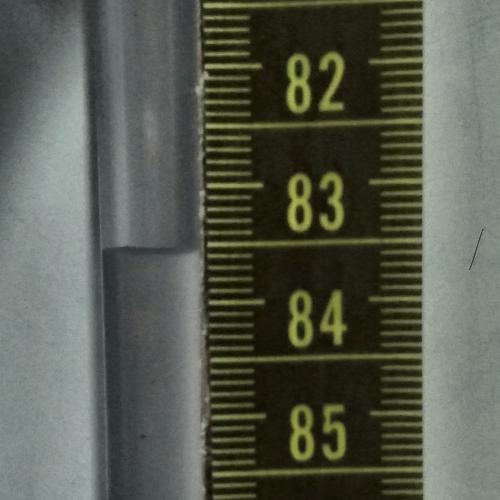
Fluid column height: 83.6 cm